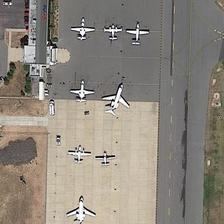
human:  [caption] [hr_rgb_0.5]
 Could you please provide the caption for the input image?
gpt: many planes parked orderly are next to a parking lot .

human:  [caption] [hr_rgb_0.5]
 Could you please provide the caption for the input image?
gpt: many cars are parked next to a parking lot on an airport .

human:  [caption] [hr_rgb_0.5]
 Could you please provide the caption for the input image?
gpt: many planes in different lines are near a parking lot .

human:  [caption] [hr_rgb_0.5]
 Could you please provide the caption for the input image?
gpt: many cars are parked next to a parking lot on an airport .